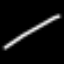
Label: line